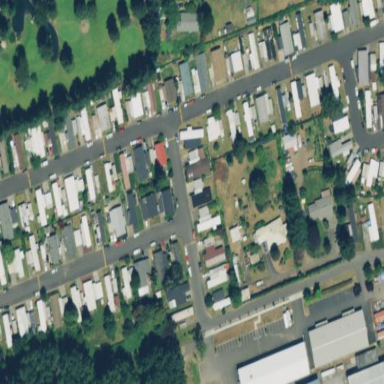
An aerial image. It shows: Residential area designated as trailer park.